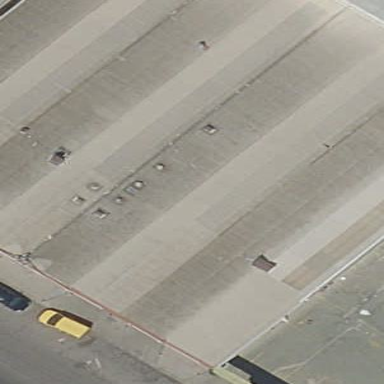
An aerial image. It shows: Industrial building.